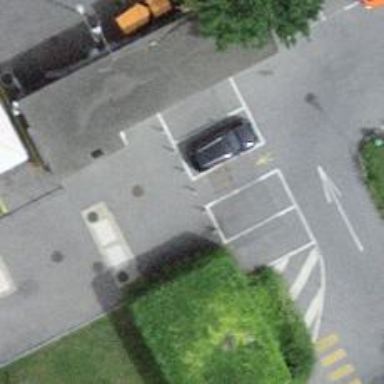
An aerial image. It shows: Bollard.